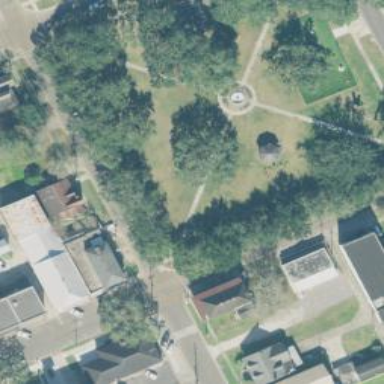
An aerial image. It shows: Park located in historic district.